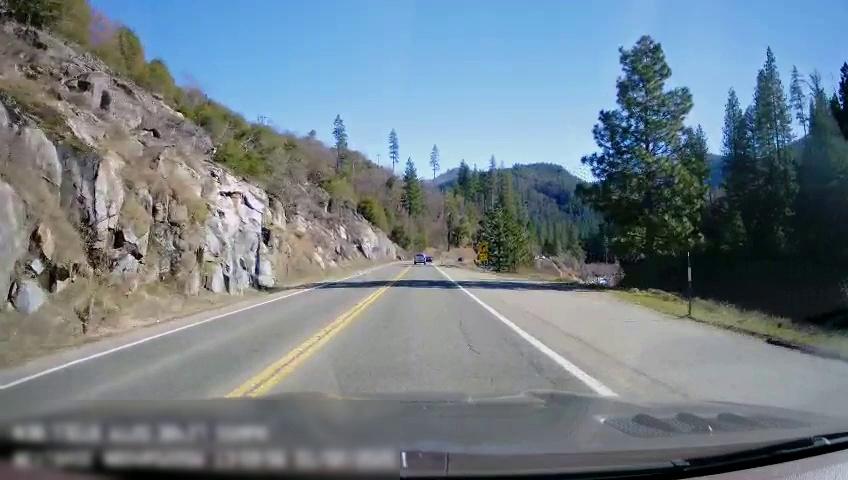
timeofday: Day
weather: Sunny
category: Drivable Space
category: Drivable Space
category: Vehicles | Truck
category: Lanes | Opposite Lane
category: Lanes | Current Lane
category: Lanes | Opposite Lane
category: Lanes | Current Lane
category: Traffic | Signs
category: Traffic | Signs